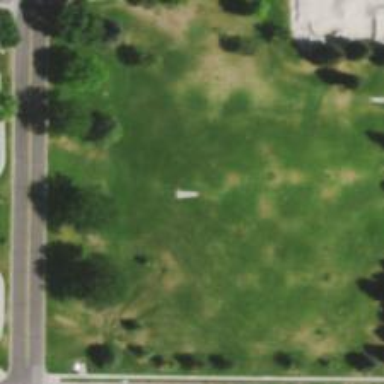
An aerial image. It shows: Disc golf tee.